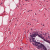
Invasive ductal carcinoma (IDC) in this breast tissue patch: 0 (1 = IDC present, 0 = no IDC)